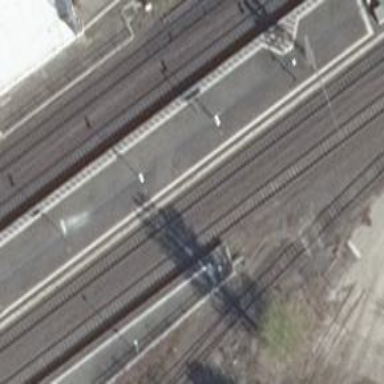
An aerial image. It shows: Platform edge at railway station.